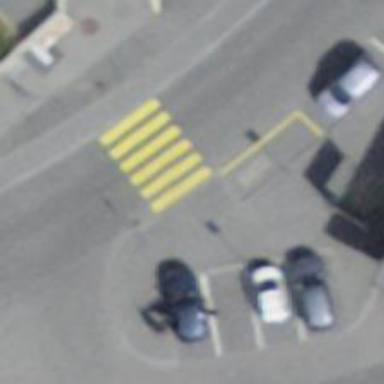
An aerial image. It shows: Uncontrolled road crossing.